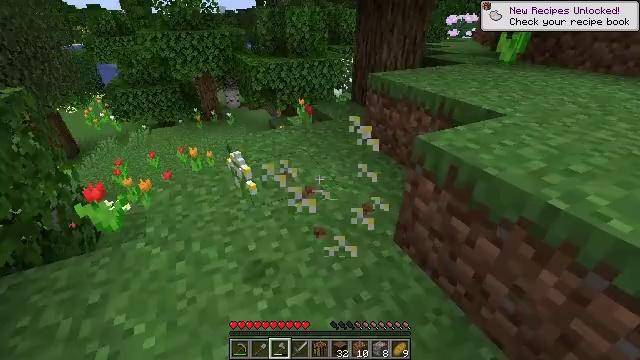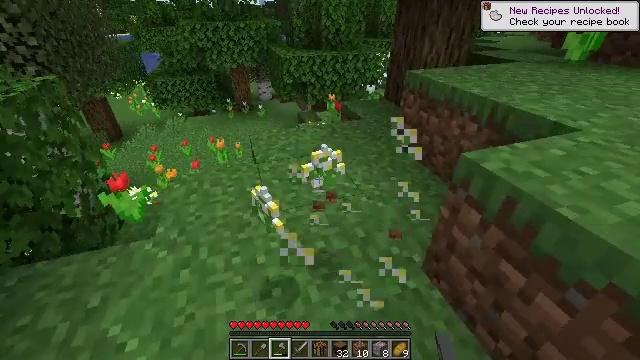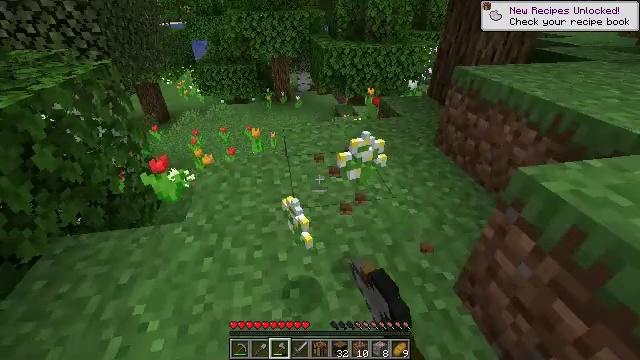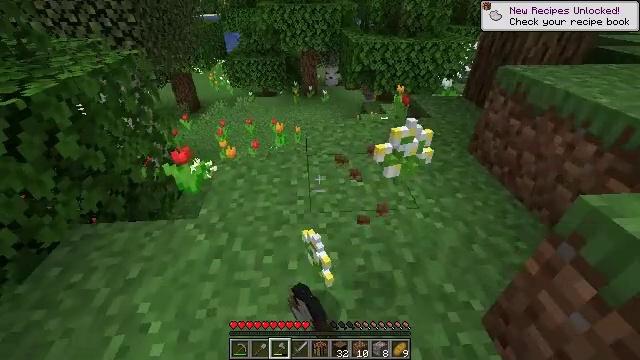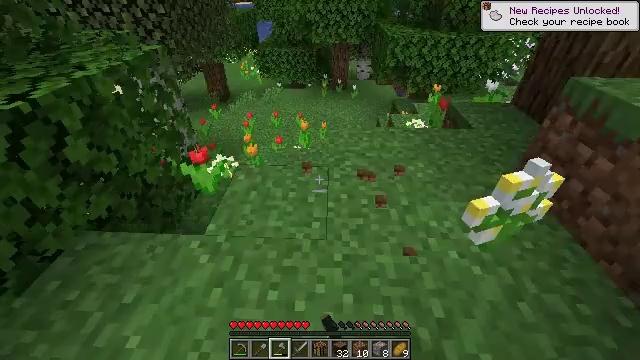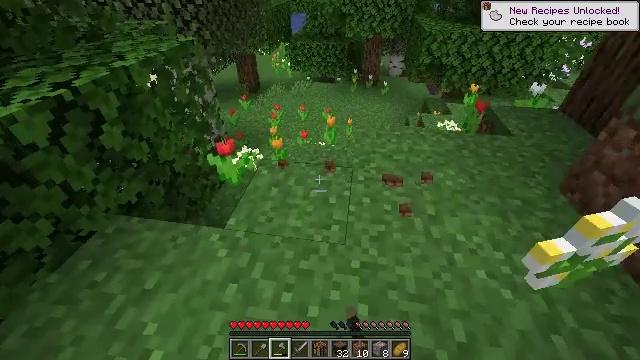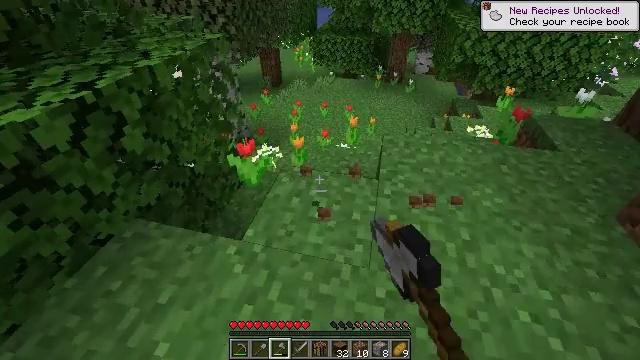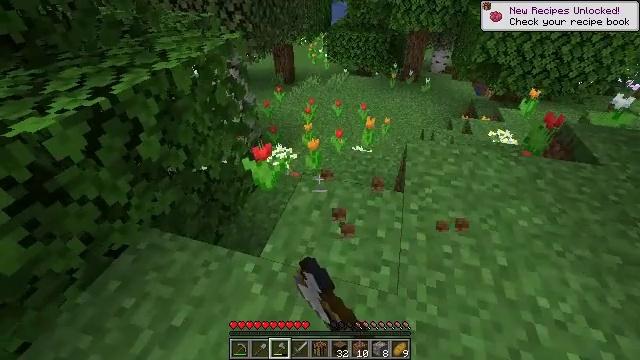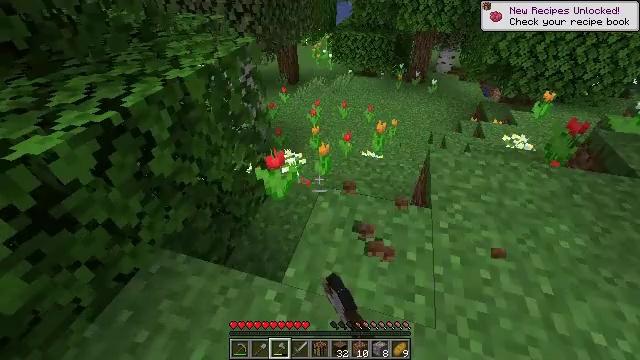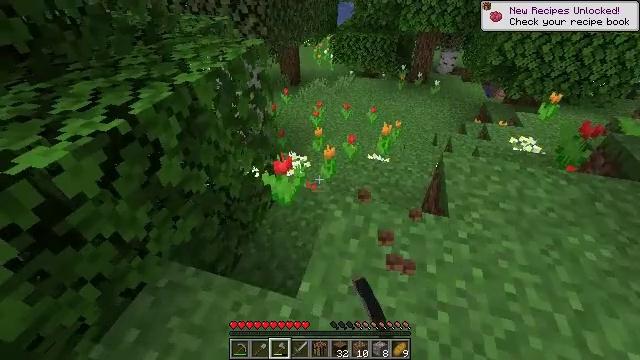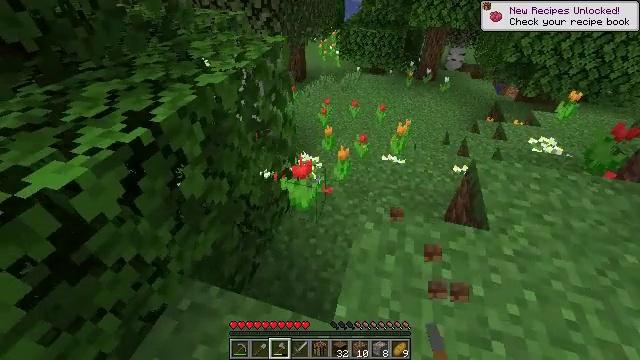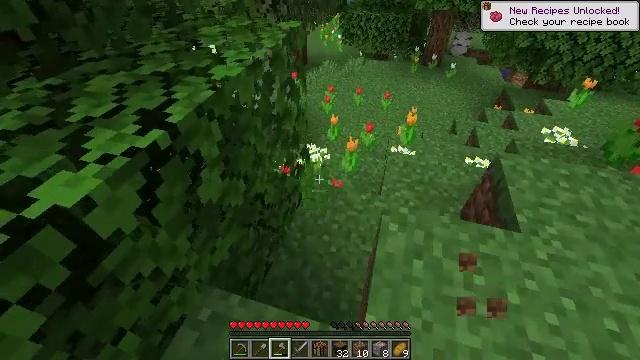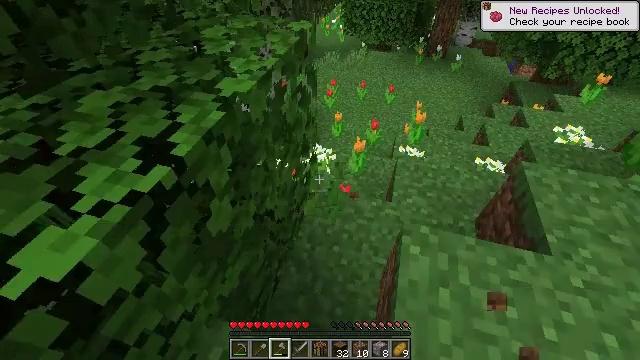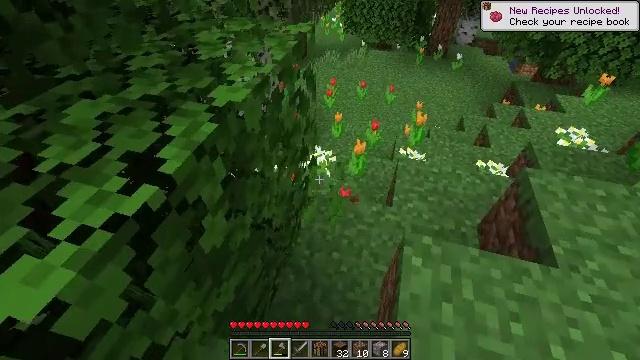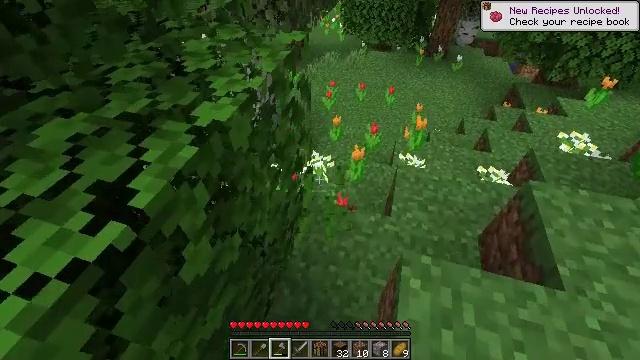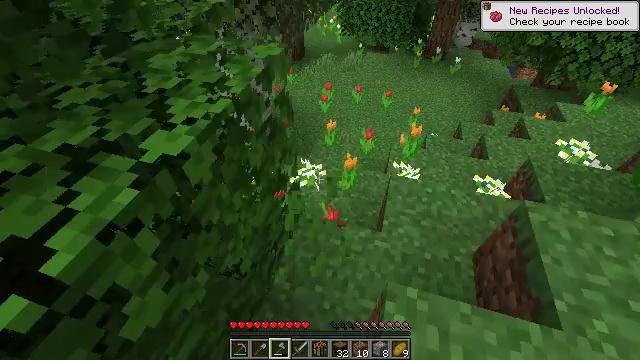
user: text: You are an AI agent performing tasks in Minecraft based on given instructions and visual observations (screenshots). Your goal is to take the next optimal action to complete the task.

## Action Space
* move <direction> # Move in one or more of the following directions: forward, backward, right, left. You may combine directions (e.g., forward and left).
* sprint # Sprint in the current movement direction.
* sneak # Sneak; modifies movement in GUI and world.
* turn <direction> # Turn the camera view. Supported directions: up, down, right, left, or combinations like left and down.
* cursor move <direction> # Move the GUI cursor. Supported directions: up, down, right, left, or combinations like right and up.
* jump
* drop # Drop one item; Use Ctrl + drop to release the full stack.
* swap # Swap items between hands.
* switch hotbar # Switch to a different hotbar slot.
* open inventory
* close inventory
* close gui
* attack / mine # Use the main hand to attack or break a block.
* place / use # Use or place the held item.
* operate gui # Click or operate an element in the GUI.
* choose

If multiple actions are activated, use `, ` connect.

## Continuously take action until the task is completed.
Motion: motion action
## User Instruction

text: Break the red tulip to collect it.
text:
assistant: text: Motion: move forward, turn left and down, attack / mine
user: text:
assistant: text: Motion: move forward, turn left and down, attack / mine
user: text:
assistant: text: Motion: move forward, turn left and down, attack / mine
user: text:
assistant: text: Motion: move forward, turn left and down, attack / mine
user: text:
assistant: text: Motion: move forward and move left, turn left and down, attack / mine
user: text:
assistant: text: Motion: move forward and move left, turn left and down, attack / mine
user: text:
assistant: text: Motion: move forward and move left, turn left, attack / mine
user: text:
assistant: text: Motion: move forward and move left, attack / mine
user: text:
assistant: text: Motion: move forward and move left, attack / mine
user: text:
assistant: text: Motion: move forward and move left, turn down, attack / mine
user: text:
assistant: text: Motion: move forward and move left, turn down, attack / mine
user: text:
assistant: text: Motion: move forward, turn down, attack / mine
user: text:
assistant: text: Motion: move forward and move right, attack / mine
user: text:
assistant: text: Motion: move forward and move right, attack / mine
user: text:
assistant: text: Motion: move forward and move right, attack / mine
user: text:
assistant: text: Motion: attack / mine